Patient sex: M
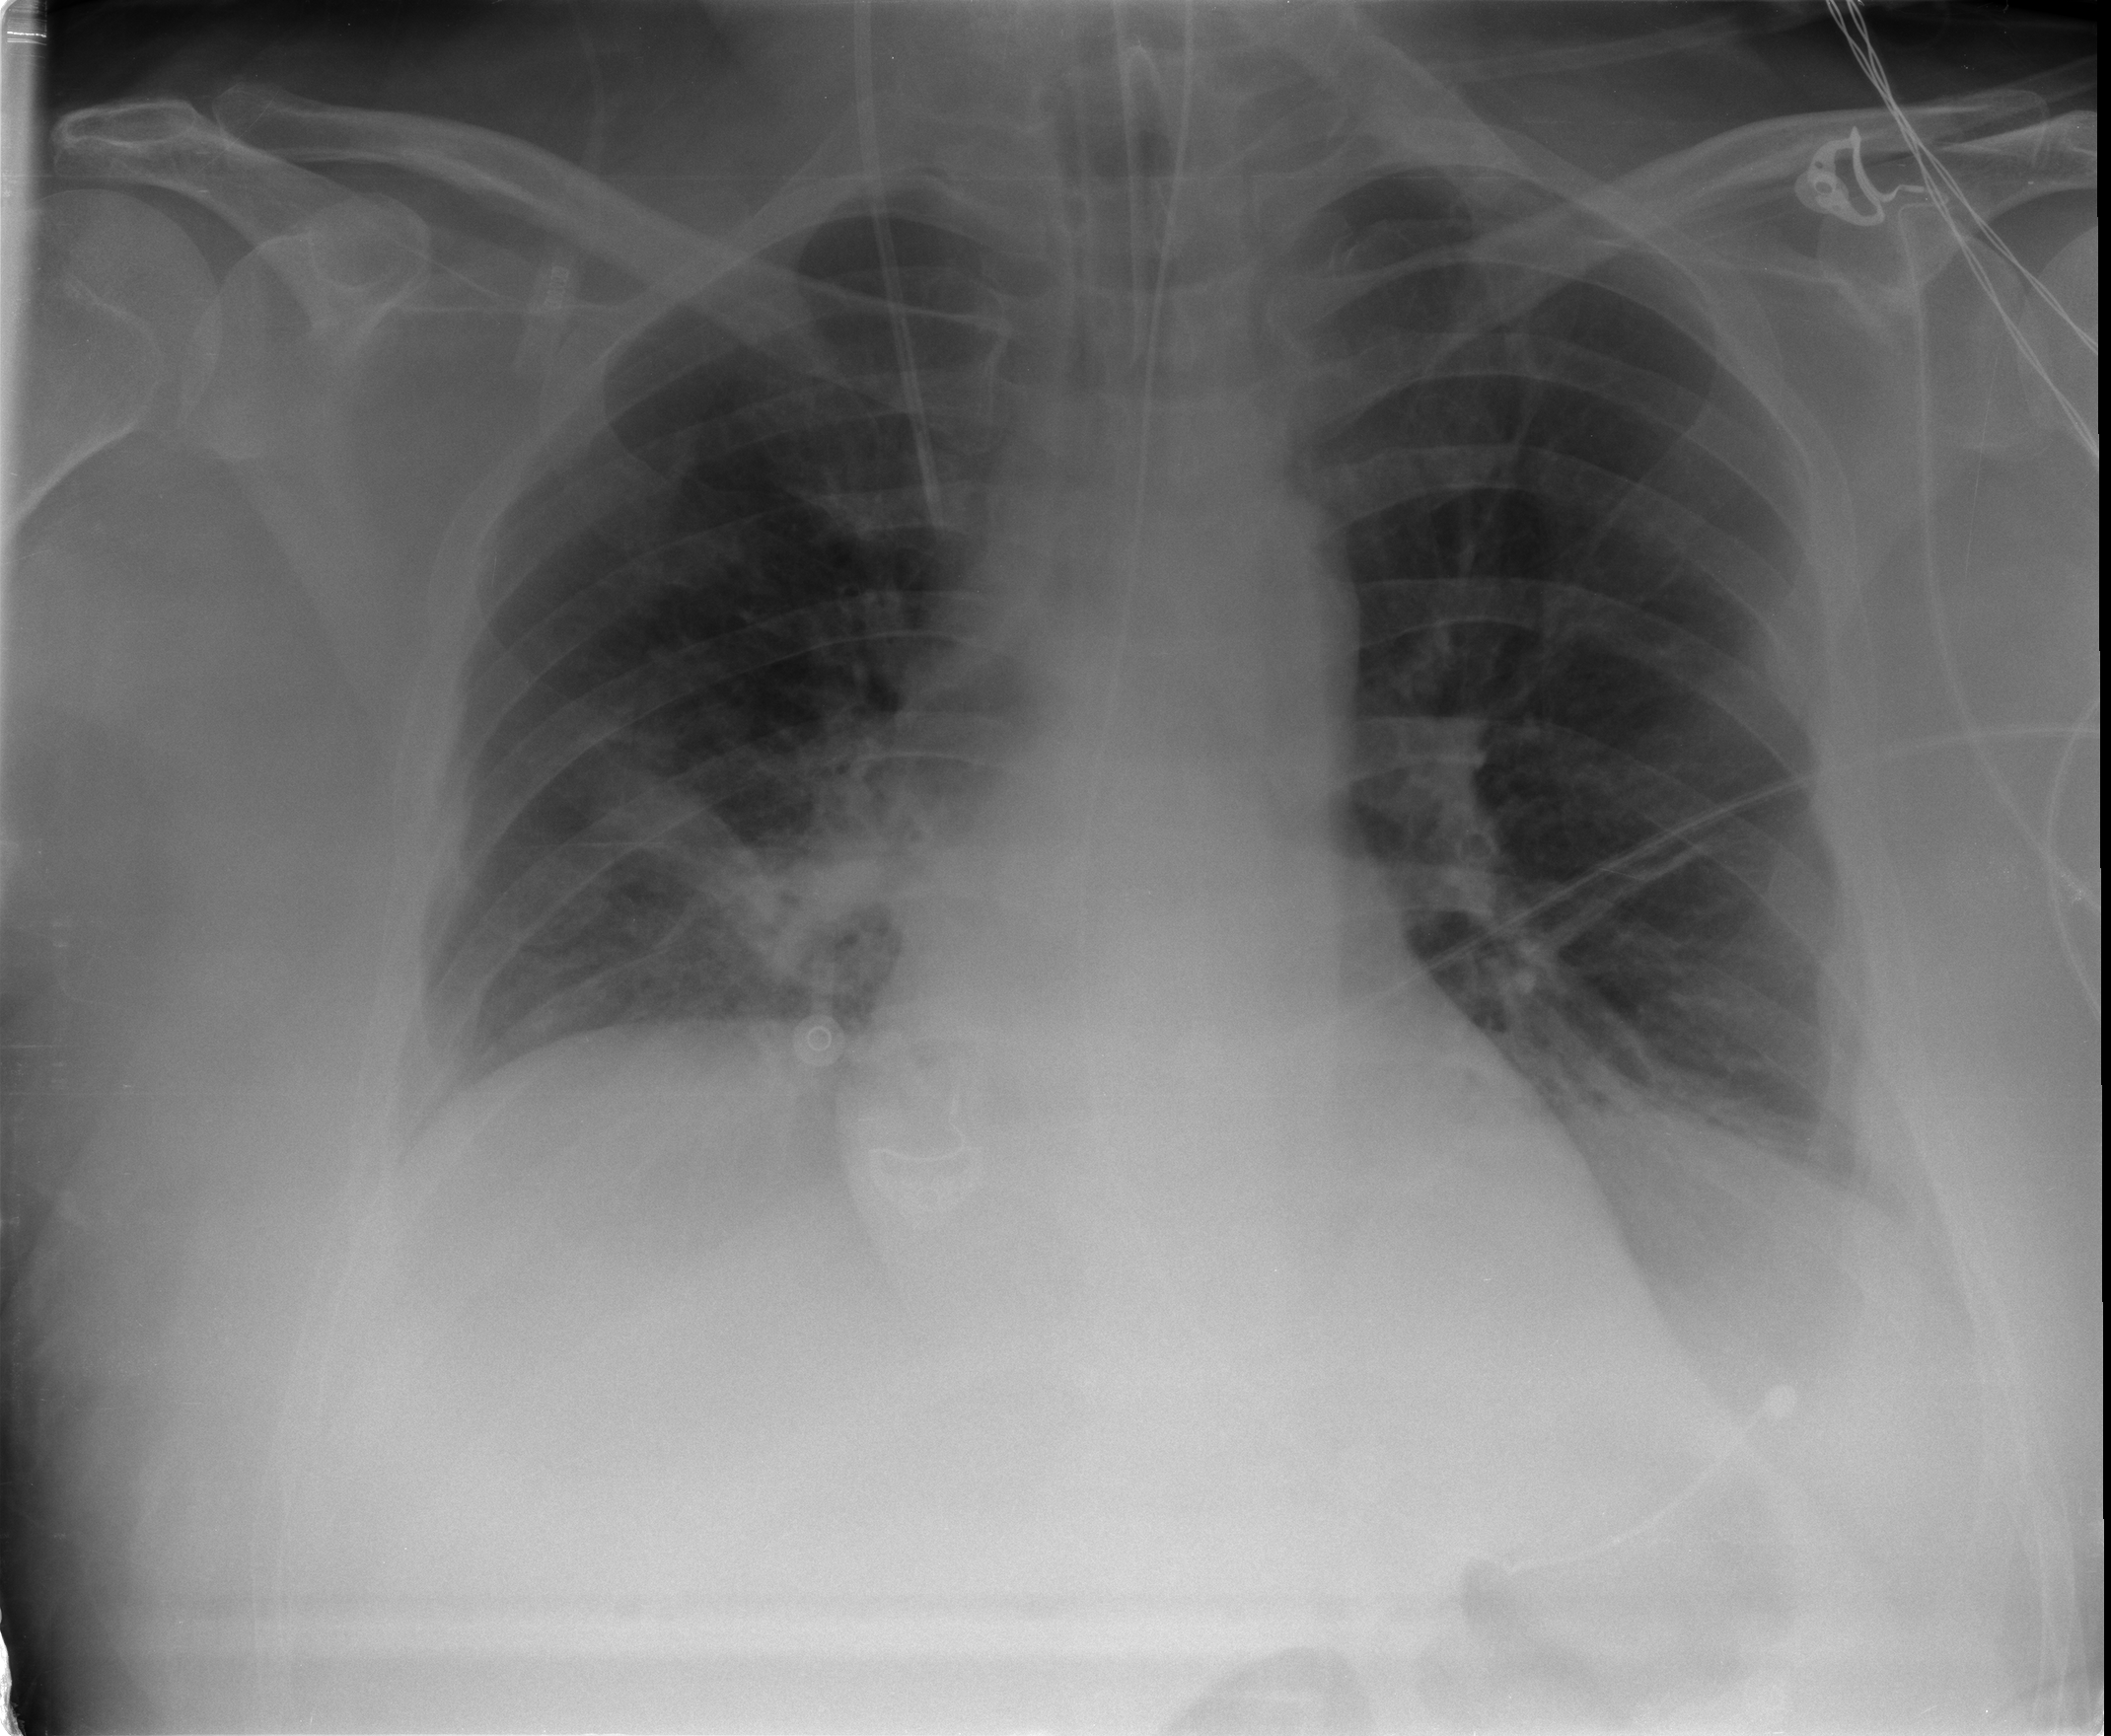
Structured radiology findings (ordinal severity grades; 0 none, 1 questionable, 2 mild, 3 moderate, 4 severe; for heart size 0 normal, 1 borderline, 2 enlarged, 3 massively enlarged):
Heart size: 0
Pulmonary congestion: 0
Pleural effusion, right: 0
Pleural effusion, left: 0
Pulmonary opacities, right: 1
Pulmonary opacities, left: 0
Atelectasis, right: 2
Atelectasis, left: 2